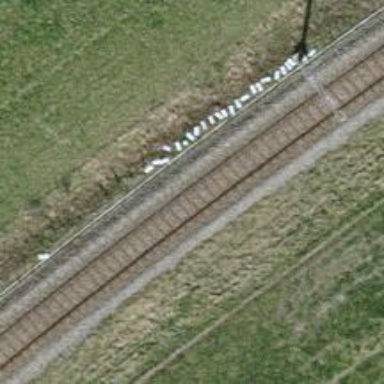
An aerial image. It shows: Single railway track with electrification through contact line.